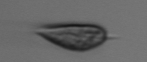
Label: Prorocentrum_triestinum